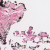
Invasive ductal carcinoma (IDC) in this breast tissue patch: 0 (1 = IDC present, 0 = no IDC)